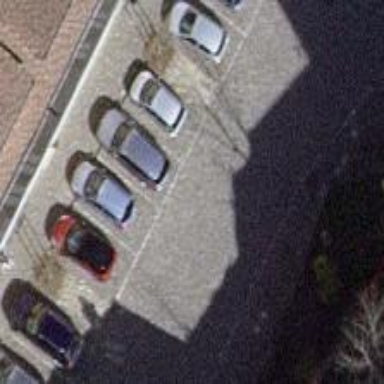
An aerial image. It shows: Parking available on the street side.